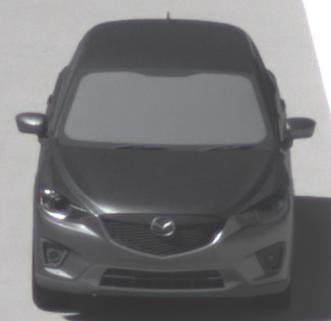
Make: Mazda
Model: CX-5 2.0 SKYACTIV-G 160
Detailed model: CX-5 (GH)
Model produced from: 2012/04
Model produced until: 2015/02
Doors: 5
Color: gray
Road condition: wet road
Daytime: midday
Contrast: high contrast